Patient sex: F
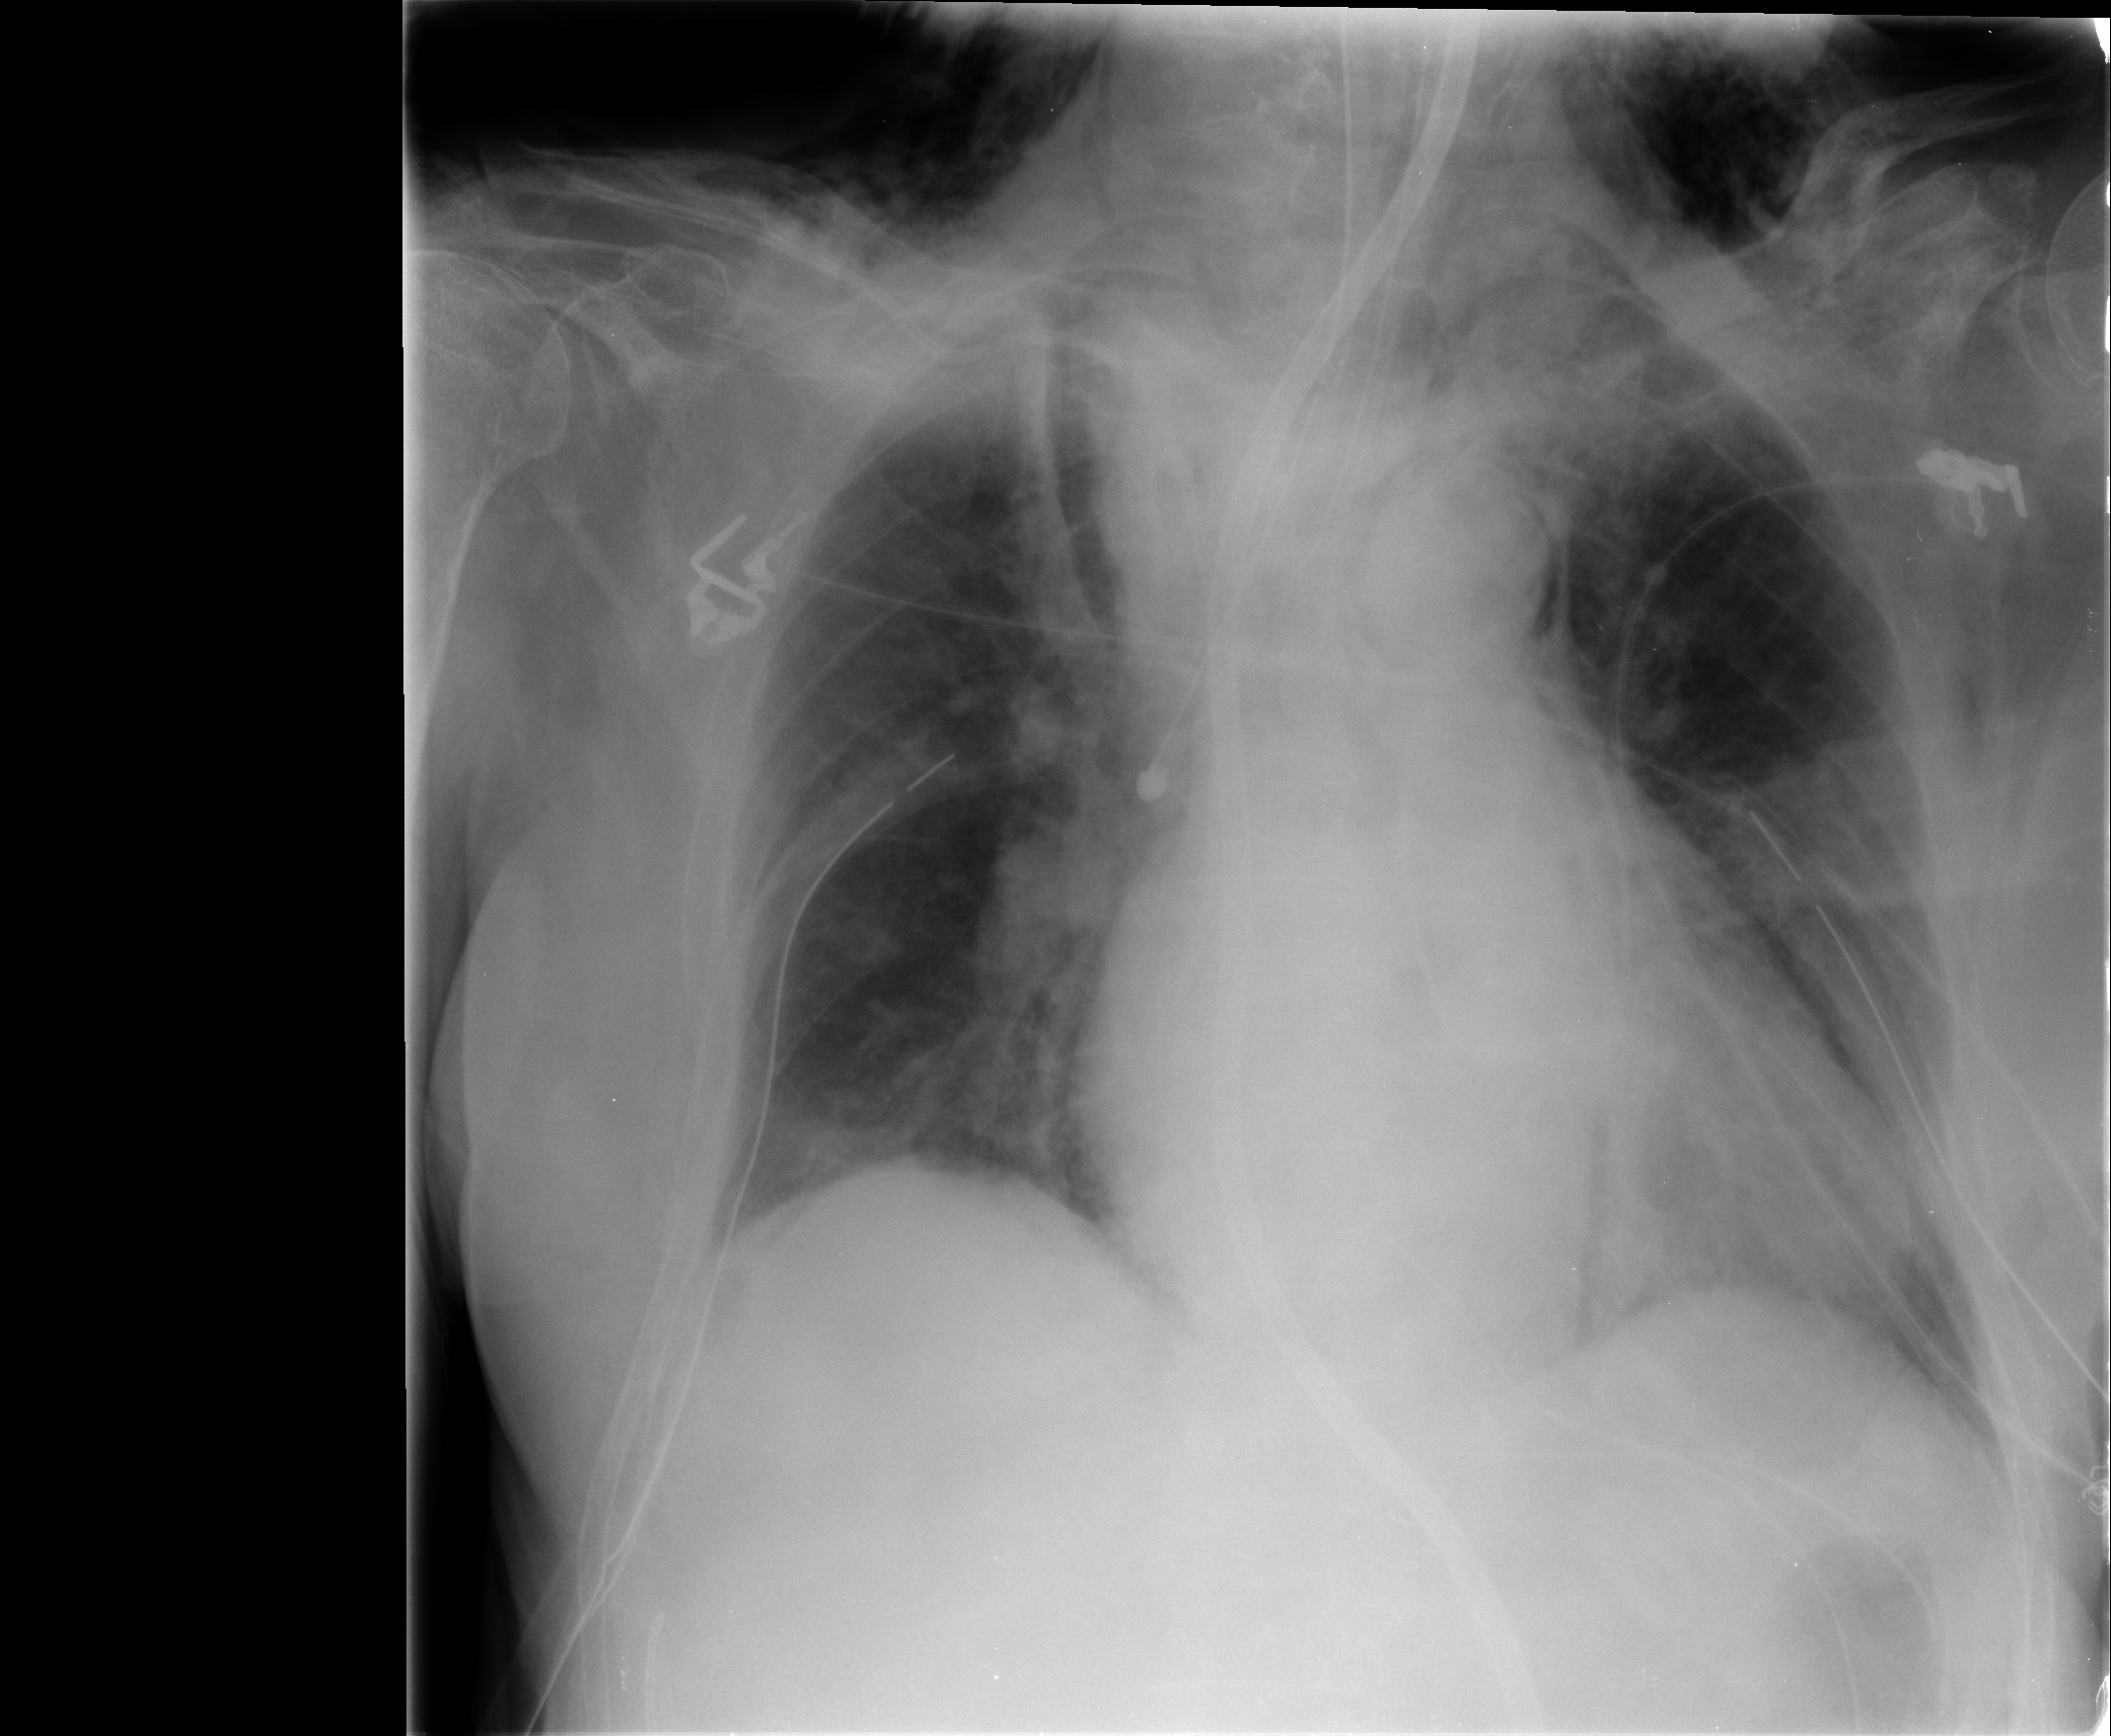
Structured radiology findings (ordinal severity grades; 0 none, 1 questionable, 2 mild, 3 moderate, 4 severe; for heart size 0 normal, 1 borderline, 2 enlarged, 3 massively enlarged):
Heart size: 2
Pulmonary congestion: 1
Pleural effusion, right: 1
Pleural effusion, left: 0
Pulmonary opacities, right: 2
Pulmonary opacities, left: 2
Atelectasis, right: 2
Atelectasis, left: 2